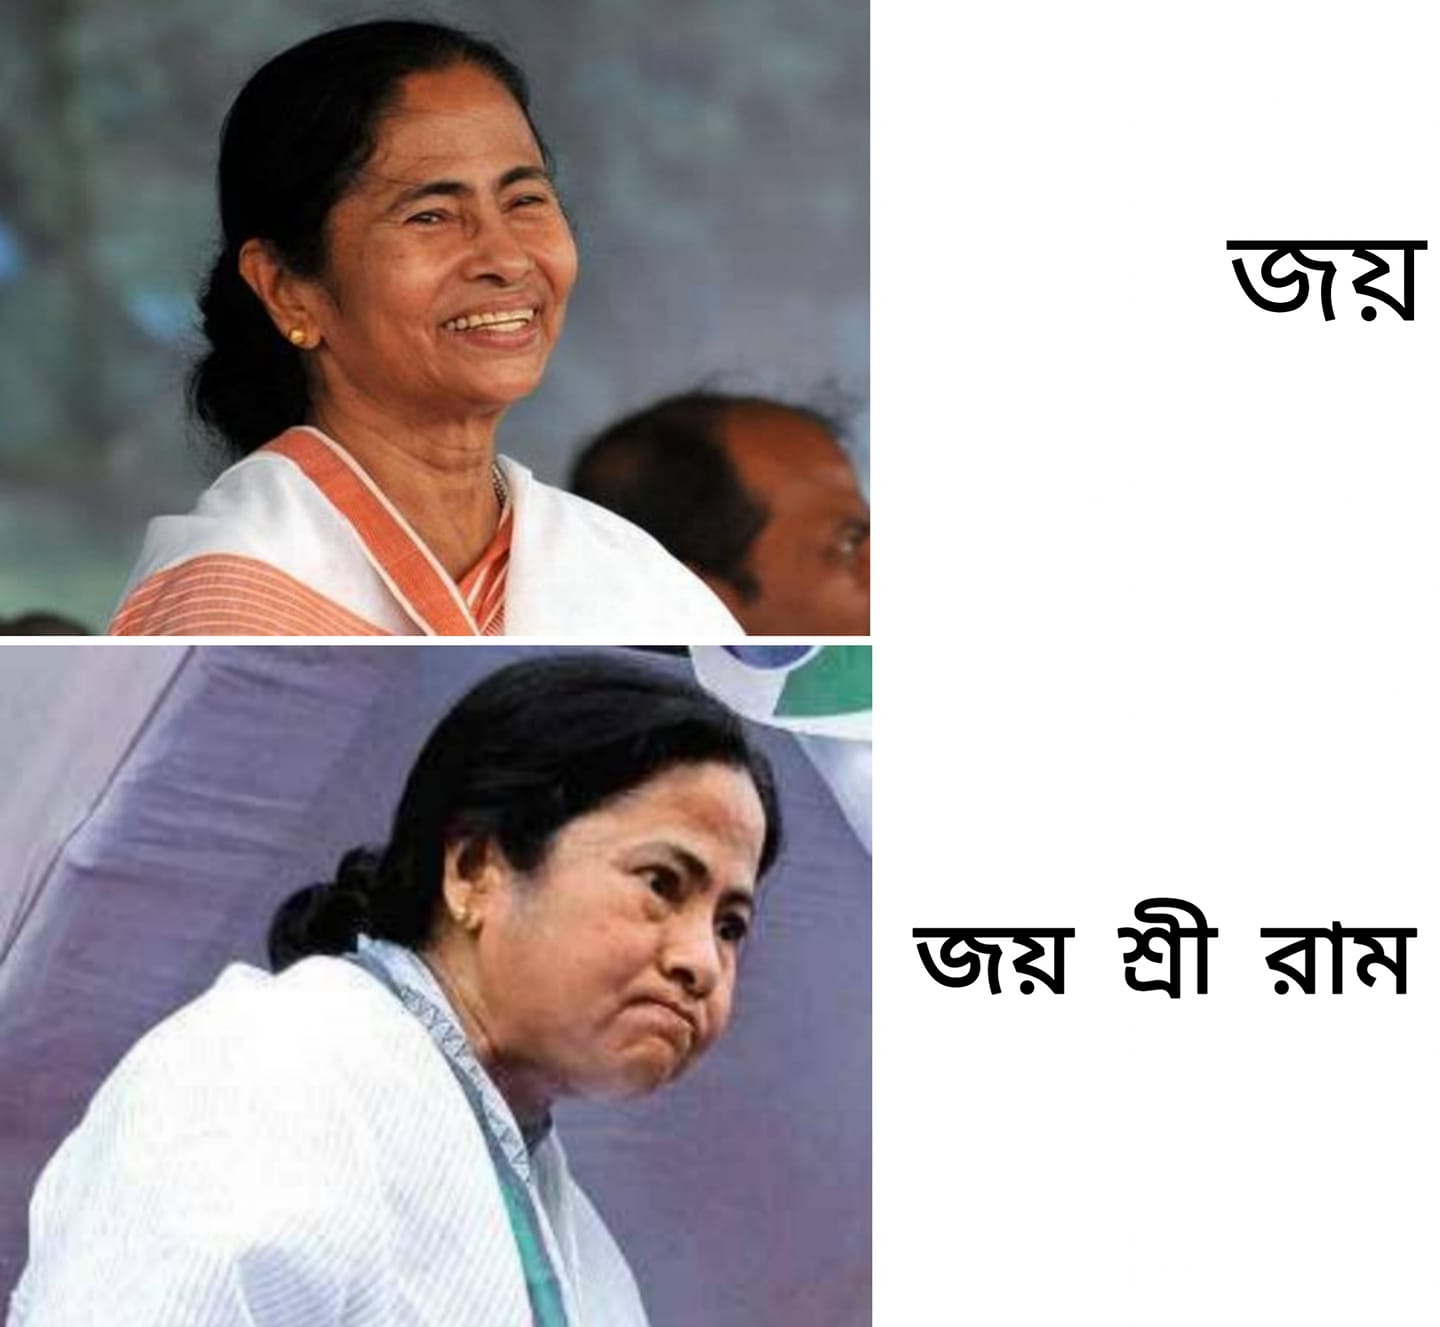
Caption: জয়         জয় শ্রী রাম
Label: hate